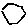
Label: hexagon